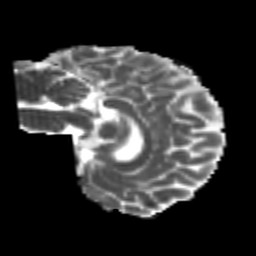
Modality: MD
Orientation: sagittal
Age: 23
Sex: female
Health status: healthy
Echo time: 0.074 s